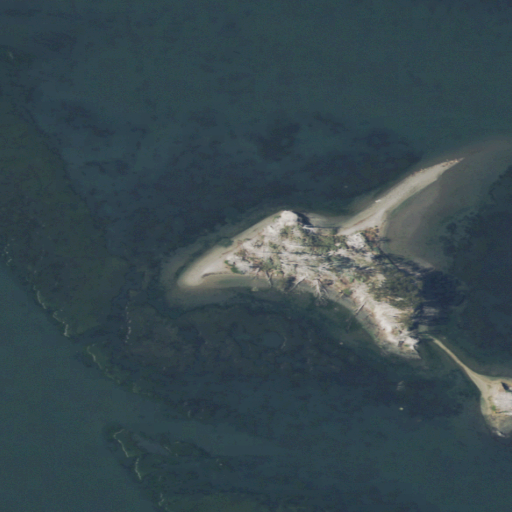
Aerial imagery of island in California named Hog Island containing open water, herbaceous wetlands, shrub, grassland, woody wetlands, and barren land